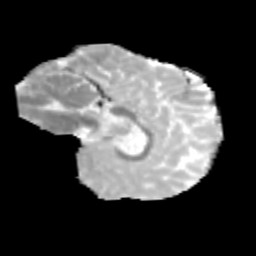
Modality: MD
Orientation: sagittal
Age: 12
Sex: male
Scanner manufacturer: siemens
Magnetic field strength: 3 T
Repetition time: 3.8 s
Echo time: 0.07 s